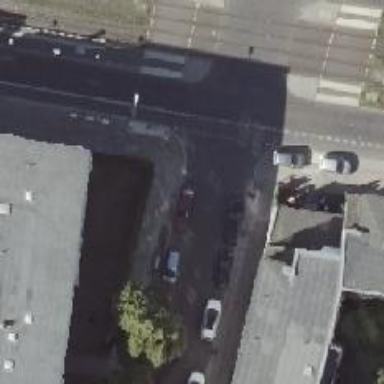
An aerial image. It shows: Unmarked crossing on the road.